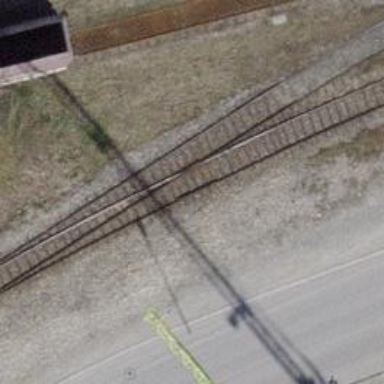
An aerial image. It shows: Railway switch.